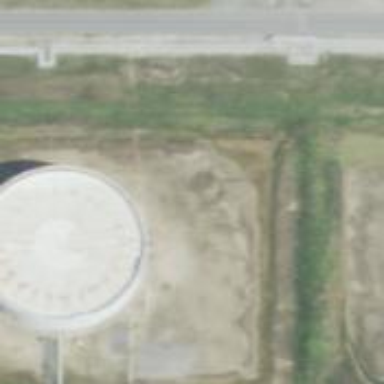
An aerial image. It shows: Storage tank building.